Field crop: maize
Growth stage: 2
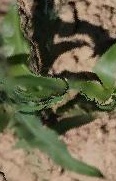
Species: maize